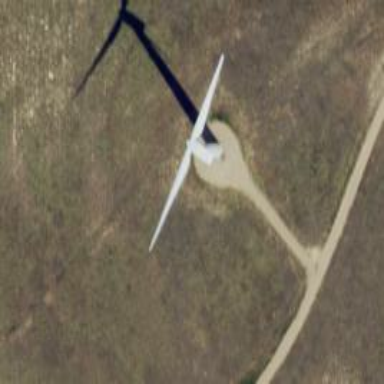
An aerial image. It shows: Wind turbine generating power.